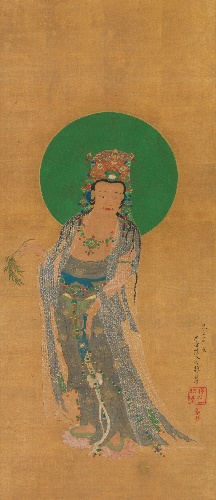
Title: 酒井抱一筆　楊柳観音図|Willow Kannon
Artist: Sakai Hōitsu
Artist bio: Japanese, 1761–1828
Date: probably 1810s
Object type: Hanging scroll
Classification: Paintings
Medium: Hanging scroll; ink, color, and gold leaf on silk
Culture: Japan
Period: Edo period (1615–1868)
Dimensions: Image: 32 5/8 × 14 1/8 in. (82.9 × 35.9 cm)
Overall with mounting: 76 × 18 5/8 in. (193 × 47.3 cm)
Overall with knobs: 76 × 21 in. (193 × 53.3 cm)
Department: Asian Art
Credit line: Fishbein-Bender Collection, Gift of T. Richard Fishbein and Estelle P. Bender, in celebration of the Museum’s 150th Anniversary, 2019
Accession year: 2019
Repository: Metropolitan Museum of Art, New York, NY